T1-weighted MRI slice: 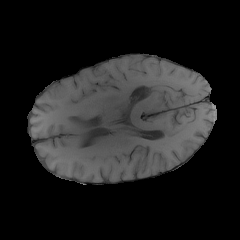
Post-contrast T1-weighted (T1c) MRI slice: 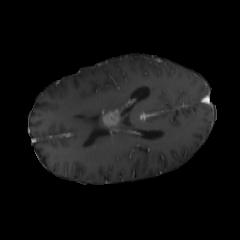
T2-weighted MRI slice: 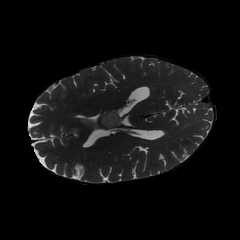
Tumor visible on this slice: yes